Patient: sex M, age 43
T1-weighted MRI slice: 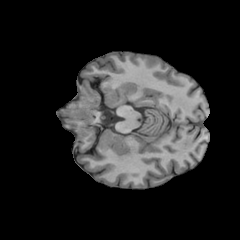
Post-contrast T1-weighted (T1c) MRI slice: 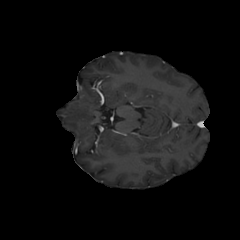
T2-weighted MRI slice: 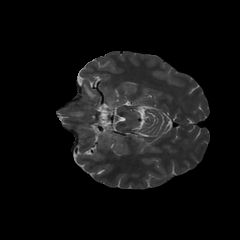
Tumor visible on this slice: yes
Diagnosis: Glioblastoma, IDH-wildtype
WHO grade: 4